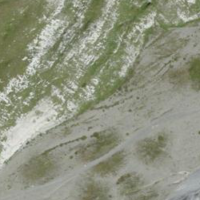
EUNIS habitat code: 48
Species observed at this site:
Chamaenerion fleischeri